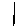
Label: line